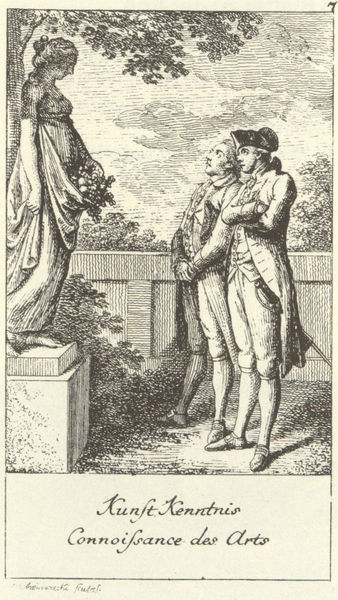
Titel: Natürliche und affektierte Handlungen des Lebens. Zweite Folge. (Zwölf Blätter)
Künstler: Daniel Nikolaus Chodowiecki
Schlagwörter: baum, himmel, mann, wolken, blumen, frau, hut, kleid, männer, zeichnung, park, herren, wand, sockel, strauch, busch, gebüsch, sträucher, figur, paar, garten, skulptur, statue, schürze, schrift, mauer, französisch, karikatur, inschrift, betrachtung, gestalt, radierung, stich, säbel, degen, kunst, flora, göttin, statuette, gestrüpp, ansehen, bewundern, kenner, anbetend, ann, reize, 1700, kunstkenntnis, sfatue, kenntnis